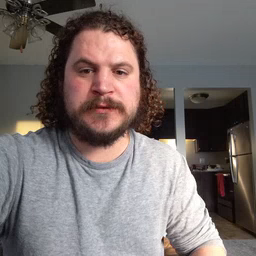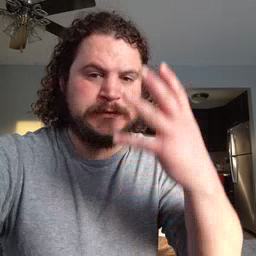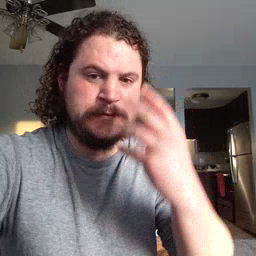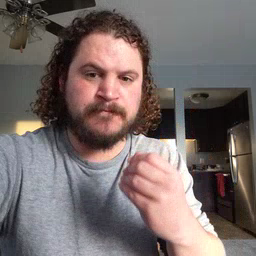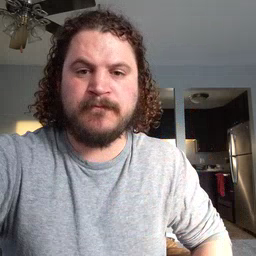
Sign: sleep